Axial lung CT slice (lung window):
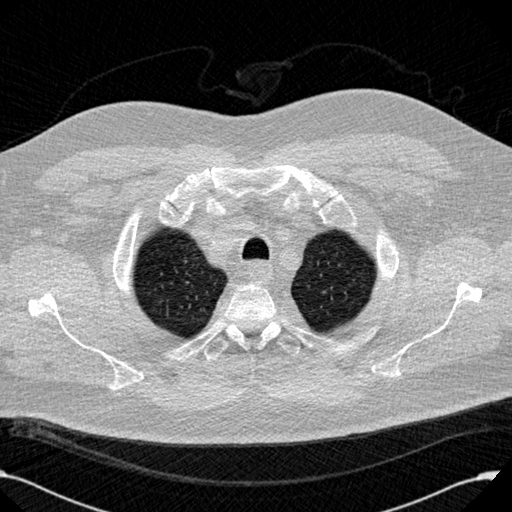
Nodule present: no